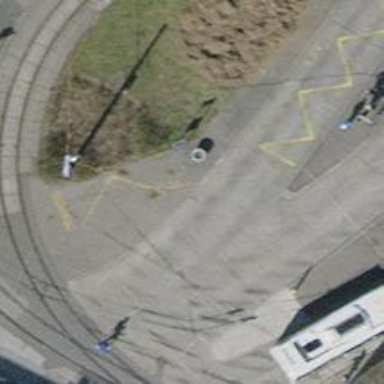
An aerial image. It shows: Service road with asphalt surface and embedded tram rails.